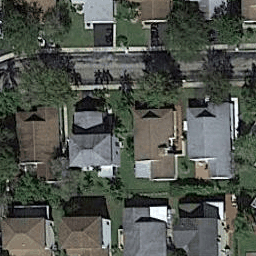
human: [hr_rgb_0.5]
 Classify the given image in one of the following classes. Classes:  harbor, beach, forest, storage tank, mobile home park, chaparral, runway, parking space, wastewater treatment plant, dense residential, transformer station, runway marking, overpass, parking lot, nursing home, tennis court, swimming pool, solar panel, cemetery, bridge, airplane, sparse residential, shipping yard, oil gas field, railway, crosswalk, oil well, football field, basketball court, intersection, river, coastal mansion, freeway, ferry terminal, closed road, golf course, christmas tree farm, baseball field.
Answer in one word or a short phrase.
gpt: dense residential